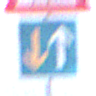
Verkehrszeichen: VorrangVorGegenverkehr
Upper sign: KinderRechts
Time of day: SunriseSunset
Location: Outdoor (Nature)
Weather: Overcast
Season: NotSpecified
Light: Natural